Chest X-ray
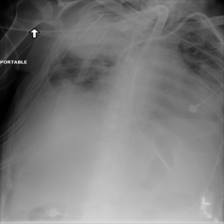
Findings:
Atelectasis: negative
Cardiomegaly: negative
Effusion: negative
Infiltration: negative
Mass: negative
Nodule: negative
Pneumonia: negative
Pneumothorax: negative
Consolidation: negative
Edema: negative
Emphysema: negative
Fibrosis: negative
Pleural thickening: negative
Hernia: negative